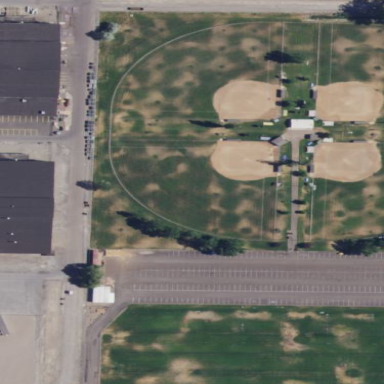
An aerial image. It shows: Baseball pitch for leisure land.